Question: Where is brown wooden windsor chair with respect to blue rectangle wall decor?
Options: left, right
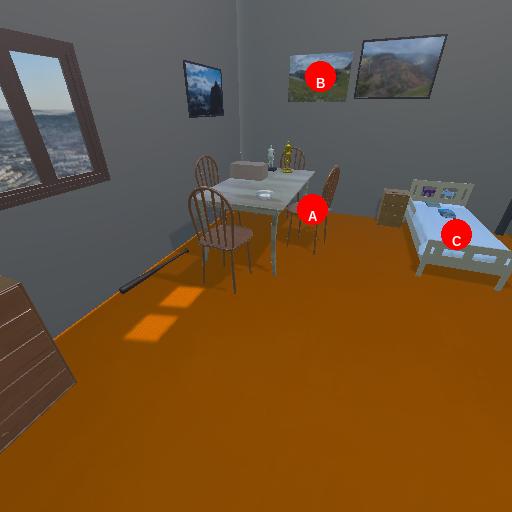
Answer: left